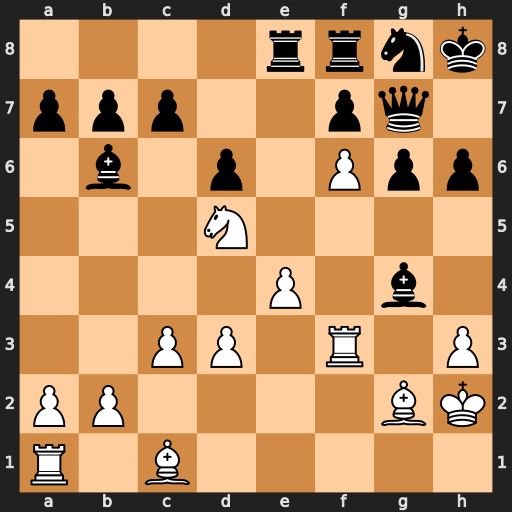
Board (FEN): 4rrnk/ppp2pq1/1b1p1Ppp/3N4/4P1b1/2PP1R1P/PP4BK/R1B5
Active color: w
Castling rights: -
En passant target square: -
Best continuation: fxg7+ Kxg7 hxg4